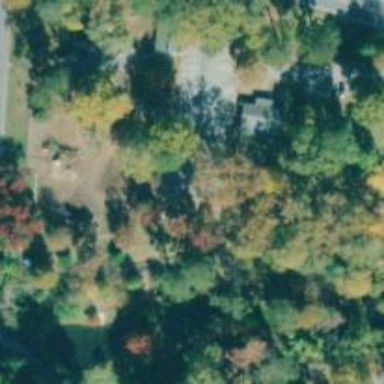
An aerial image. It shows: Park.